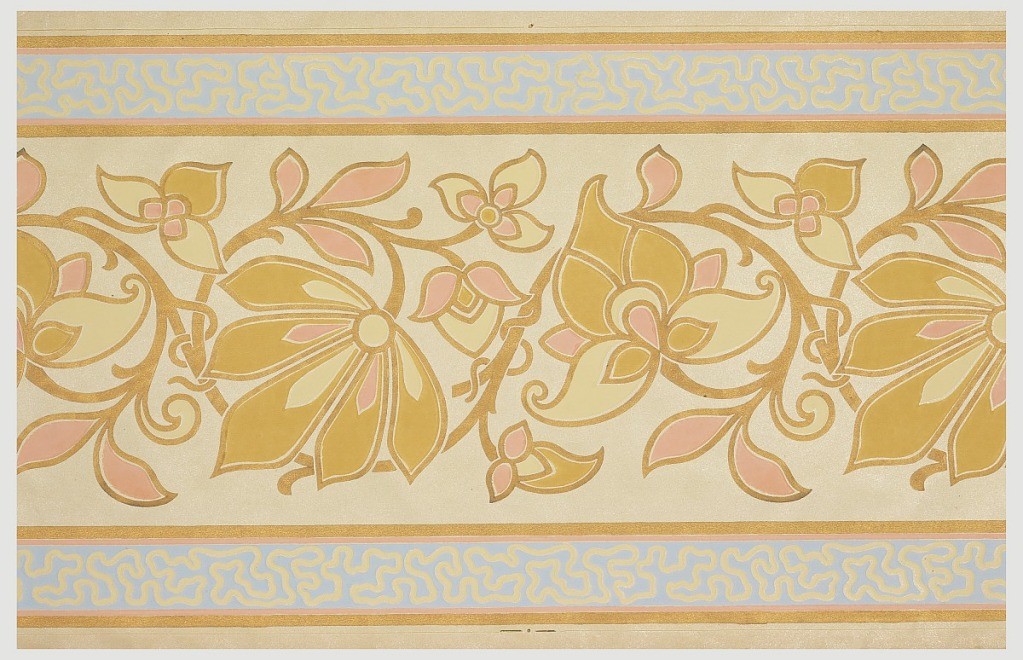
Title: Frieze
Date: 1875–1906
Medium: Block-printed
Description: Wallpaper roll.
Large scrolling foliate motif printed in salmon and ocher against tan mica ground. Wide light blue band with "worm-hole" motif along either edge.